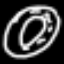
Label: donut